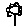
Label: flower